Question: How can I fill up a 500px wide container, with 'overflow-y' set to 'scroll', with rows of (e.g.) 2 boxes in a way which works for all browsers?

The problem is that different browsers have different scrollbar widths and that the scrolbbar might, or might not take up space in the container. Thats why I can't just give the boxes a width of 250px.
How should I solve this?
Thanks!
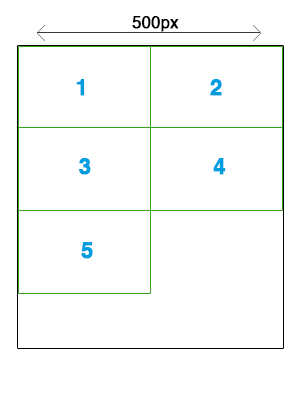
Answer: Ok turns out the padding on the individual boxes was screwing up the calculated width of the boxes (which had width set to 50%). Removing the padding on the box and creating an inner-box with margin to simulate the padding, solved my problem.
Furthermore:
As user deiga comments above: using 'box-sizing: border-box'will also solve the problem